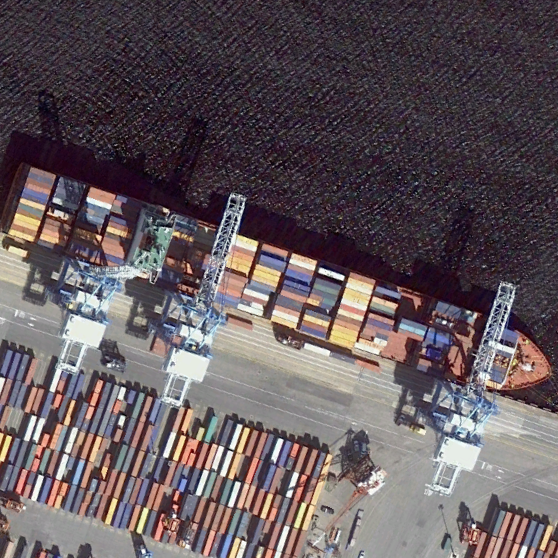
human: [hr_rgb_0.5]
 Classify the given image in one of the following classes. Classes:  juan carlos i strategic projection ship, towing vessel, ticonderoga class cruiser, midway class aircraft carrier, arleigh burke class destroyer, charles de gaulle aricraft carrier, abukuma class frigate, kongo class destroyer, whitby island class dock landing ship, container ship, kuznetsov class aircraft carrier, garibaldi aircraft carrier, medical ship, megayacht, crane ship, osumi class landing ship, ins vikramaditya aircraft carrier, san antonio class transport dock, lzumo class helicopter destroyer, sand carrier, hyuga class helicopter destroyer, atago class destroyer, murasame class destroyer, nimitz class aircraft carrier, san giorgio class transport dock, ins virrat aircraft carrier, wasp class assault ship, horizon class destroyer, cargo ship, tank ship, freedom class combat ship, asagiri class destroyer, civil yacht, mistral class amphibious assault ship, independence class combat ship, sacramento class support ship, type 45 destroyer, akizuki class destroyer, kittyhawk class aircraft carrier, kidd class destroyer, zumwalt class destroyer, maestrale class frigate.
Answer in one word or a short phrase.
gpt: Container ship